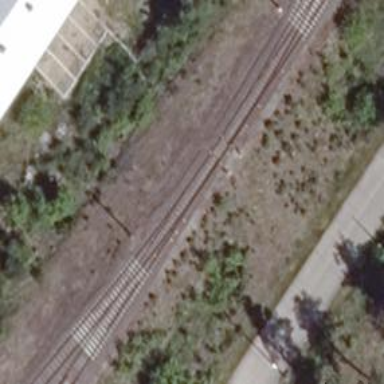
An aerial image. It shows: Railway switch.